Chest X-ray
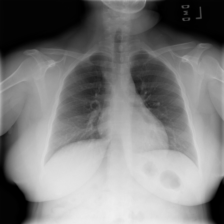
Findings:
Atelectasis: negative
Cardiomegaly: negative
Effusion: negative
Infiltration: negative
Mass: negative
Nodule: negative
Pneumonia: negative
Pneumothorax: negative
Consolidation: negative
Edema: negative
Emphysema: negative
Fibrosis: negative
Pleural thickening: negative
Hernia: negative